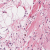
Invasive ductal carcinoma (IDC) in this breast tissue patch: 0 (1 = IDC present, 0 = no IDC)